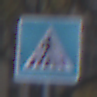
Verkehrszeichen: FussgaengerueberwegLinks
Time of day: SunriseSunset
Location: Outdoor (Urban)
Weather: PartlyCloudy
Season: NotSpecified
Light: Natural